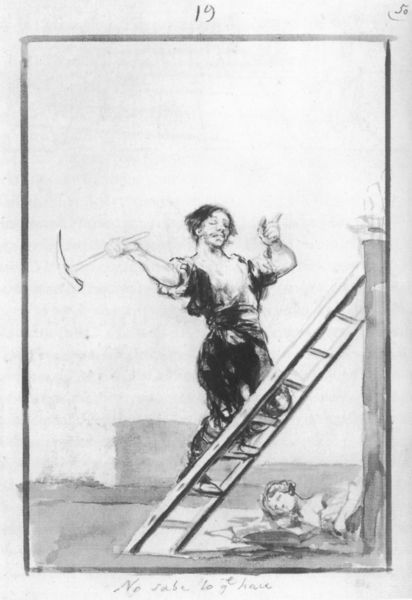
Titel: No sabe lo que hace (Er weiß nicht was er tut)
Künstler: Francisco de Goya
Institution: Berlin, Staatliche Museen, Kupferstichkabinett
Schlagwörter: hand, kopf, mann, weiß, finger, frau, holz, mund, schwarz, säule, zeichnung, gebäude, wand, arme, leiche, mensch, mord, tod, arbeit, statue, schrift, liegen, schlafen, arbeiter, lehnen, leiter, mimik, sprossen, text, bleistift, gestik, hammer, fingerzeig, schlagen, gefallen, hacke, steigen, bildhauer, maurer, schmied, spitzhacke, meißel, leider, zeigt, holme, ahnd, 19, öeiter, liefen